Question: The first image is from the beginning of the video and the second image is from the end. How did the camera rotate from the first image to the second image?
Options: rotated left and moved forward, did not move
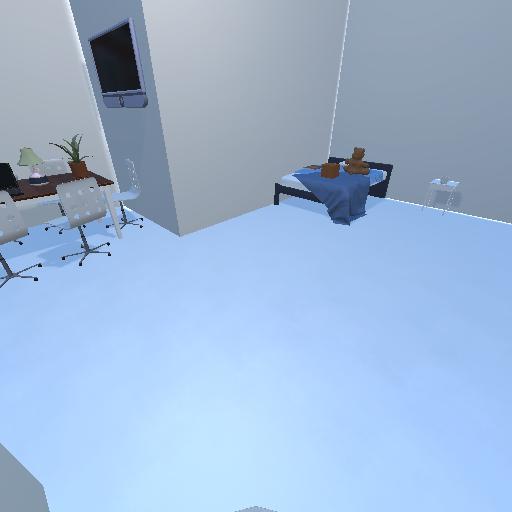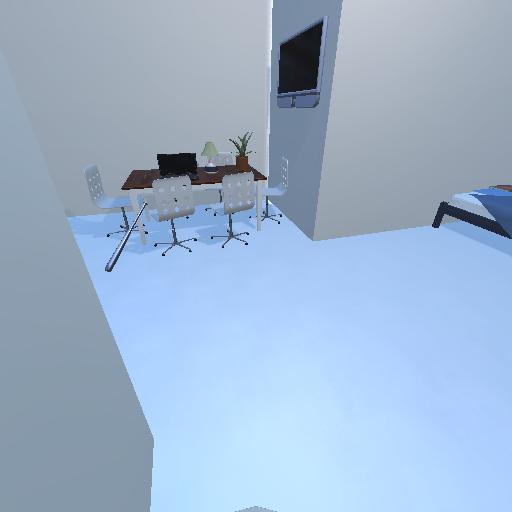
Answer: rotated left and moved forward